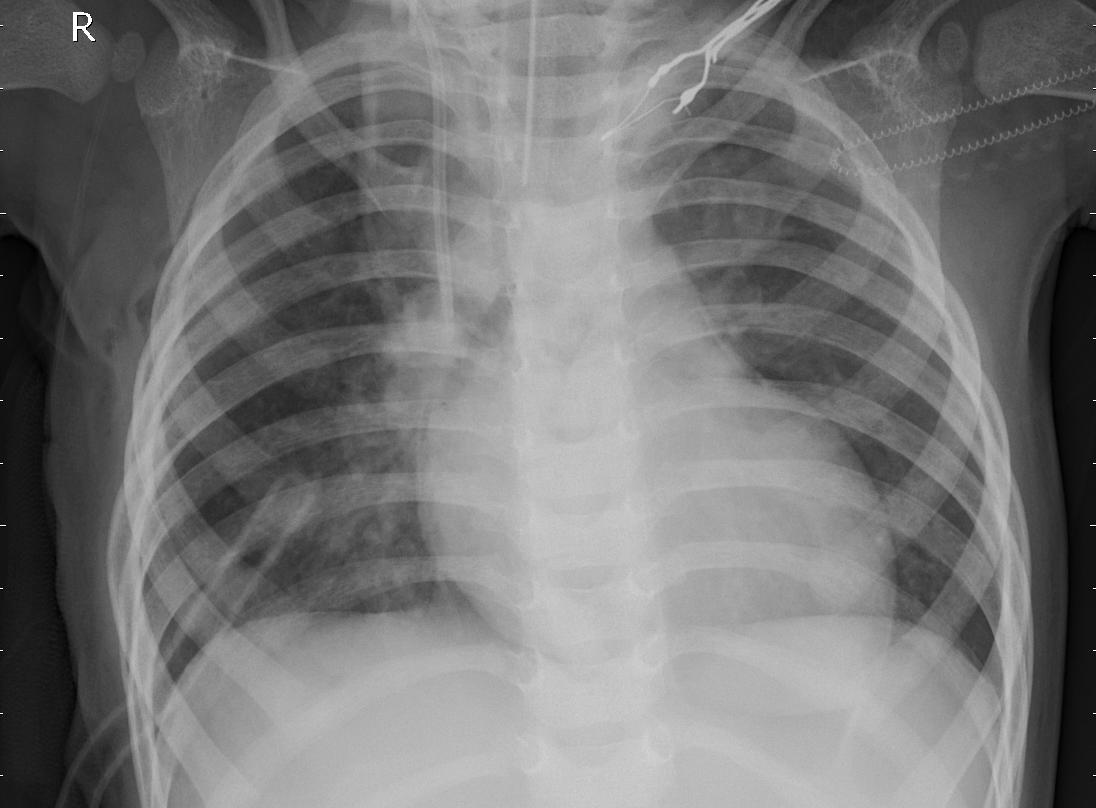
Diagnosis: PNEUMONIA